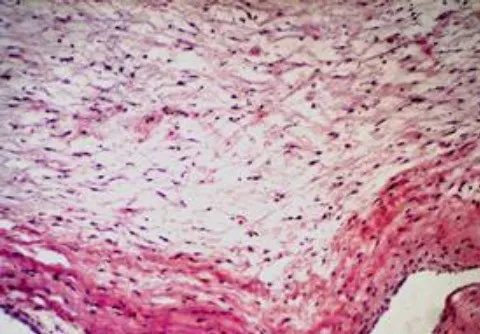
Mitral valve showing fibromyxomatous degeneration formed of loosely arranged stellate fibroblast. (H&E x10).
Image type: pathology (h&e)